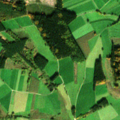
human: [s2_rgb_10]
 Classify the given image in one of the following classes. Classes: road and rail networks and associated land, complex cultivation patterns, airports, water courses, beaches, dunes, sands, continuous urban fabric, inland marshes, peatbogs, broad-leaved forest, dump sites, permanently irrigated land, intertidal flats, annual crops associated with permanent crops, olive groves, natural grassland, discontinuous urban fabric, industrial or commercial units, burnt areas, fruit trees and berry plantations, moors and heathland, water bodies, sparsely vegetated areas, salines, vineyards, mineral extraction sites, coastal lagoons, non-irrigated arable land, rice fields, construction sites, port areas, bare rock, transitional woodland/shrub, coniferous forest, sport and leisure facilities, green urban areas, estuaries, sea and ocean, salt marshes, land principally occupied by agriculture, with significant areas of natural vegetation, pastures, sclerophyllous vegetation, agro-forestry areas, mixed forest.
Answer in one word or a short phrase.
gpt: pastures, complex cultivation patterns, land principally occupied by agriculture, with significant areas of natural vegetation, coniferous forest, transitional woodland/shrub